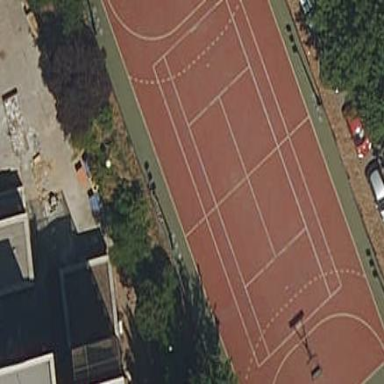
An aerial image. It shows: Tennis court in leisure pitch.